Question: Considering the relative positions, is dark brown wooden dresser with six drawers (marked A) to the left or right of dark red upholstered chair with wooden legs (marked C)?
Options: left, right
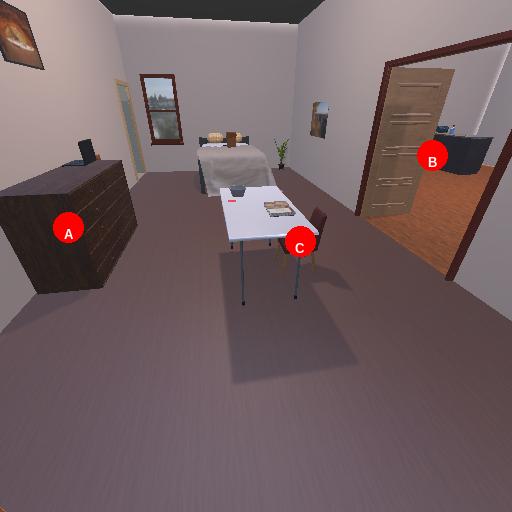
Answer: left